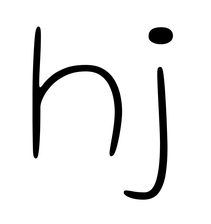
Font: Gluten_Thin